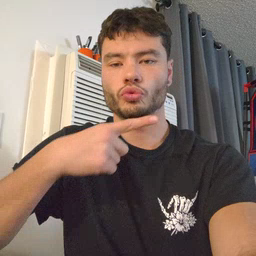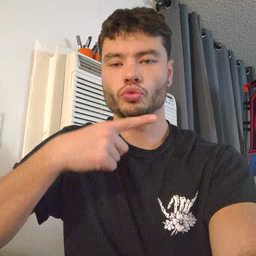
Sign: dryer